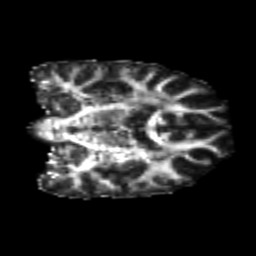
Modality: FA
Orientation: coronal
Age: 24
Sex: male
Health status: healthy
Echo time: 0.074 s